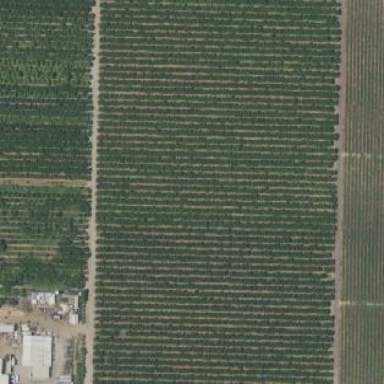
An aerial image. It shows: Orchard planted with peach trees.